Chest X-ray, AP view. Patient: 55 years old, sex M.
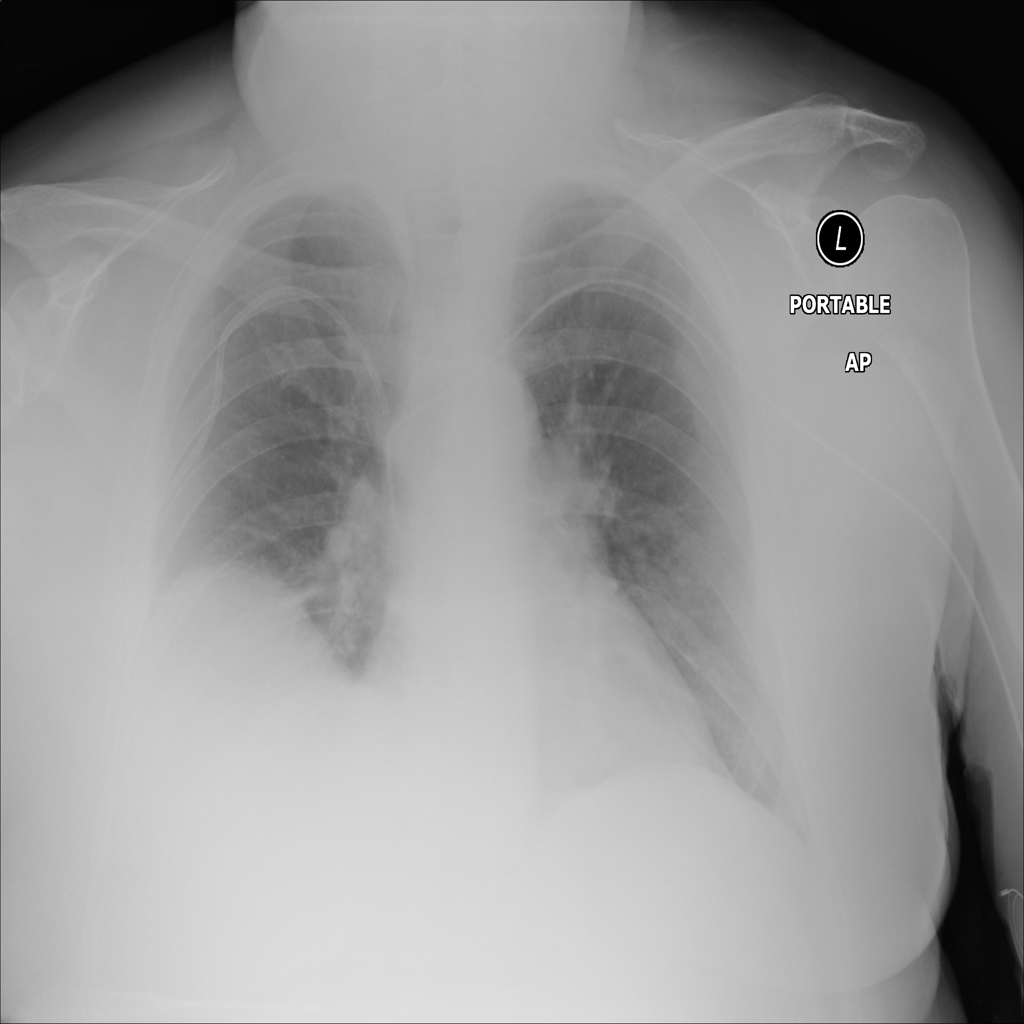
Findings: No Finding